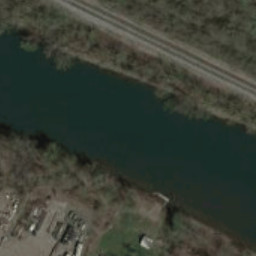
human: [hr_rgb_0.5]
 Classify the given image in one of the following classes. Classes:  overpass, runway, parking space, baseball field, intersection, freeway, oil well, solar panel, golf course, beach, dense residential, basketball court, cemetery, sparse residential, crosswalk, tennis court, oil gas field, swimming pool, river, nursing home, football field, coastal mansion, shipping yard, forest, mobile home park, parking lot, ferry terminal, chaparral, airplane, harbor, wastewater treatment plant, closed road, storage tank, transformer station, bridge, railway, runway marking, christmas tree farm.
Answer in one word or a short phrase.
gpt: river